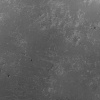
Atmospheric dust classification: not_dusty